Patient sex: M
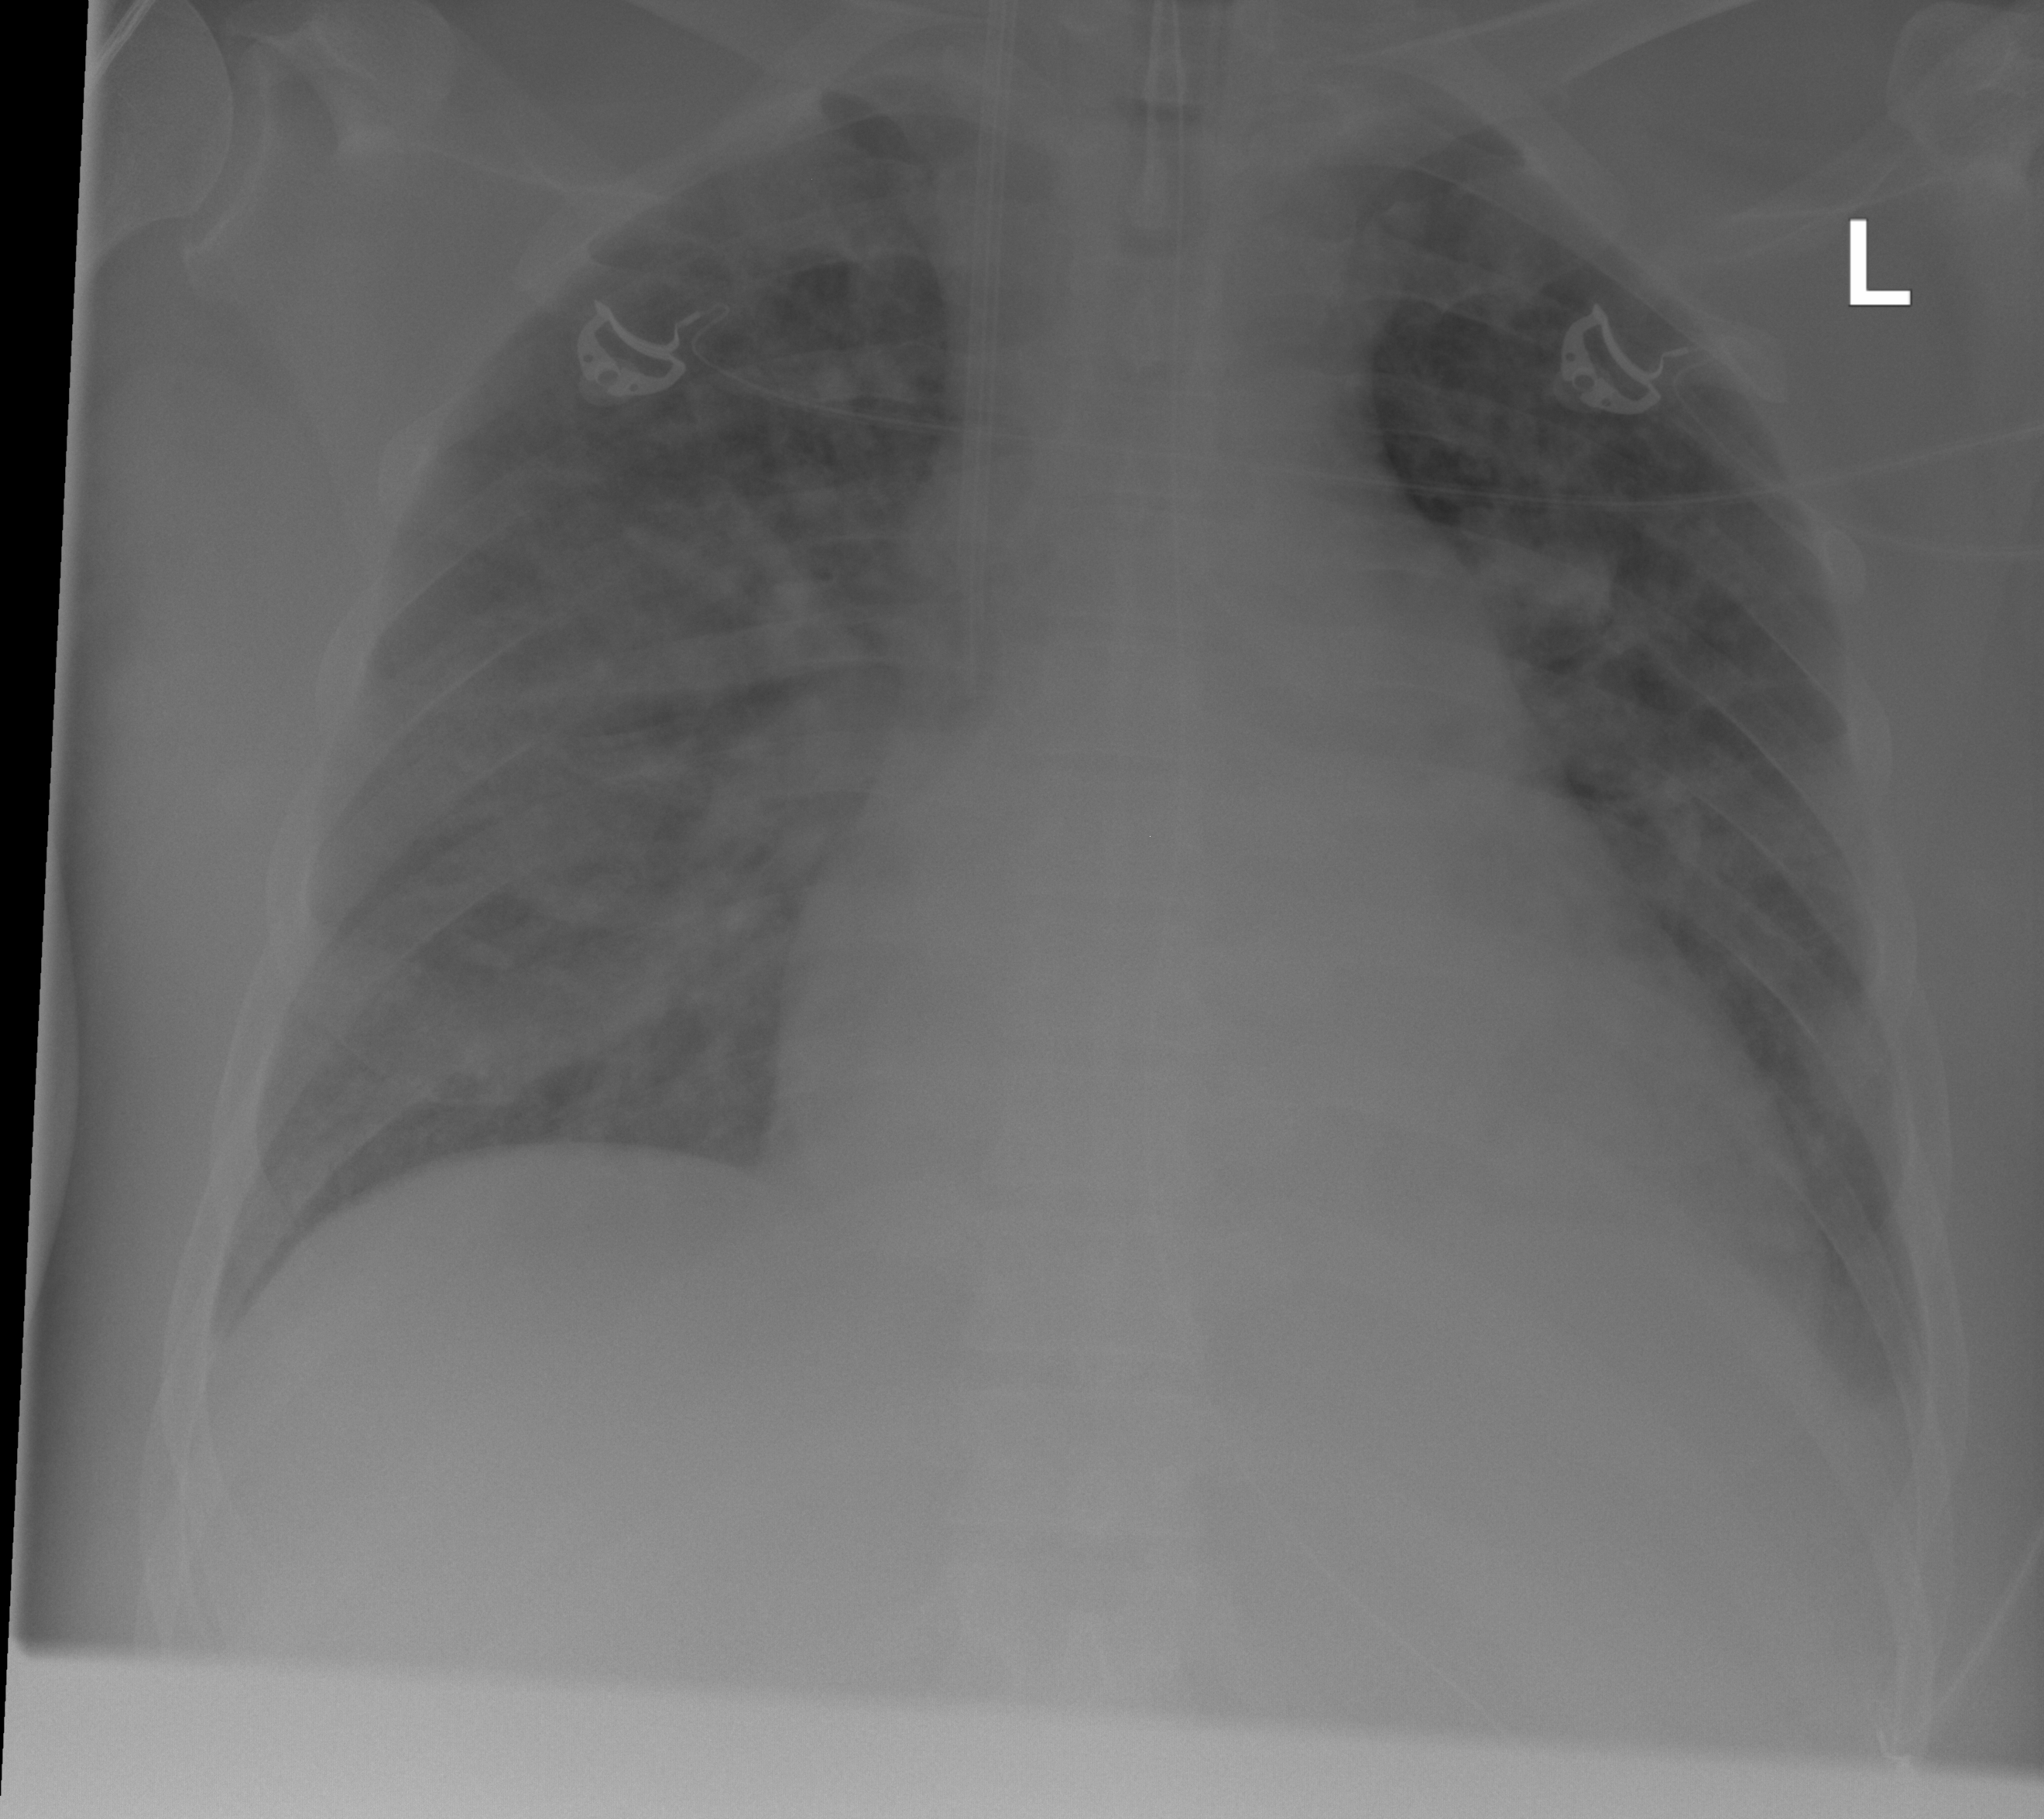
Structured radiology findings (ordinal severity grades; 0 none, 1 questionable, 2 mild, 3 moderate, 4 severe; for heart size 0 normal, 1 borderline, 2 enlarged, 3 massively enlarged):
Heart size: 3
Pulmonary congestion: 3
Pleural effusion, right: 2
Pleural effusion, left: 2
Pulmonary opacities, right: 0
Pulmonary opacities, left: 0
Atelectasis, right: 2
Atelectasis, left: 2